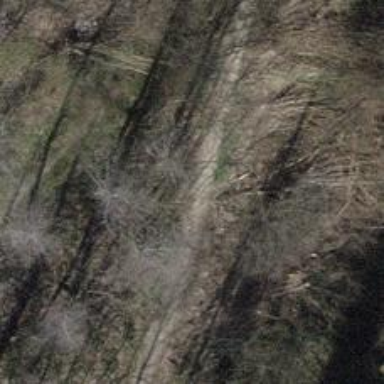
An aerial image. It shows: Ground path.